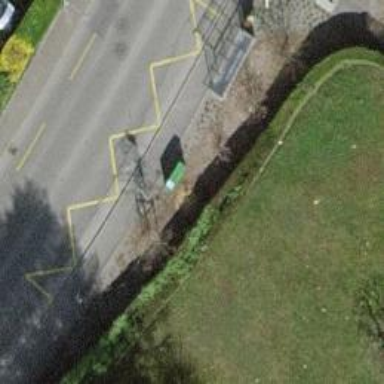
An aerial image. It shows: Sidewalk with asphalt surface leading to public transport platform. The platform includes shelter.